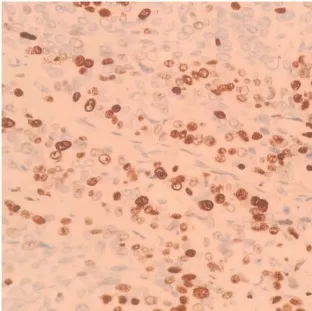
Pathological images and immunohistochemistry staining were conducted as follows: Tumor tissue sections stained (HE x400), The tumor cells exhibit a pattern of solid nests, glandular formations, and reticular arrangements. Some of the nest formations show central keratinization. (F, x400).
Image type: pathology (immunostaining)